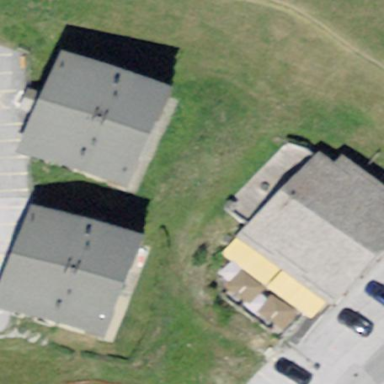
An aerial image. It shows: Building with tiled roof.